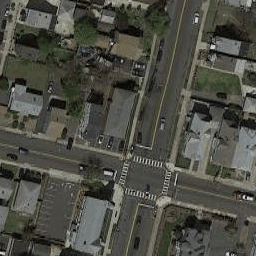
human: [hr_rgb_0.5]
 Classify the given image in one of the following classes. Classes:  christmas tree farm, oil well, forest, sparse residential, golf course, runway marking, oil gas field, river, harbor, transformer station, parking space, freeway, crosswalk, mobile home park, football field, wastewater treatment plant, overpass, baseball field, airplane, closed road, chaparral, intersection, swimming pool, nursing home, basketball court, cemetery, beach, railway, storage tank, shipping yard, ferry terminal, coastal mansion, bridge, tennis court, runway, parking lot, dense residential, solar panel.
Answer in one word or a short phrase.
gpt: intersection